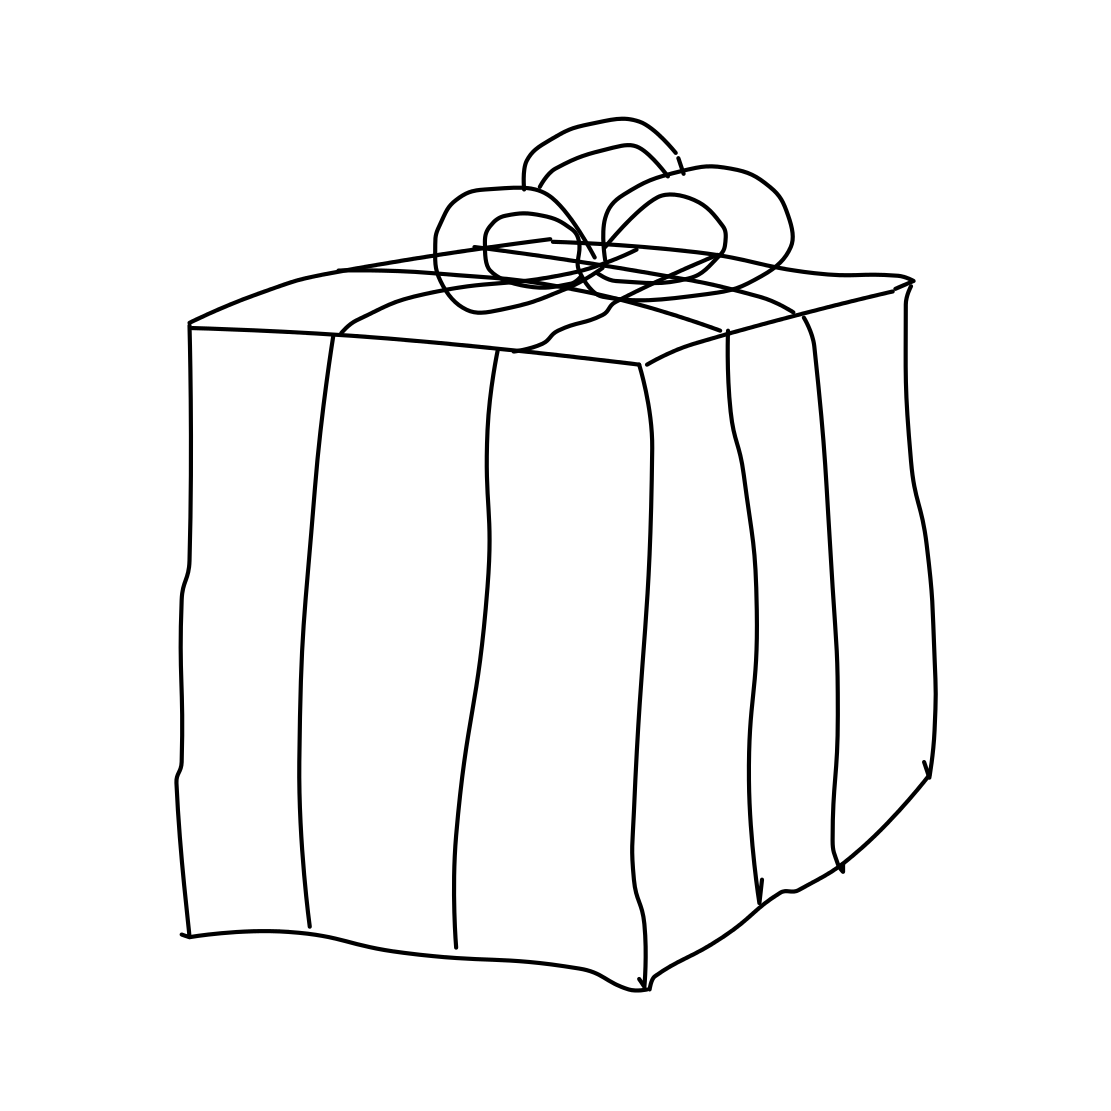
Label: present